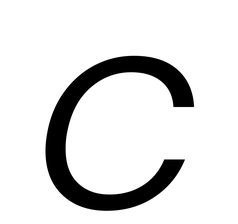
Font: Poppins-LightItalic